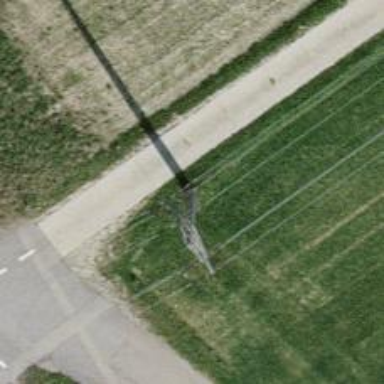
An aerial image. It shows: Power pole.